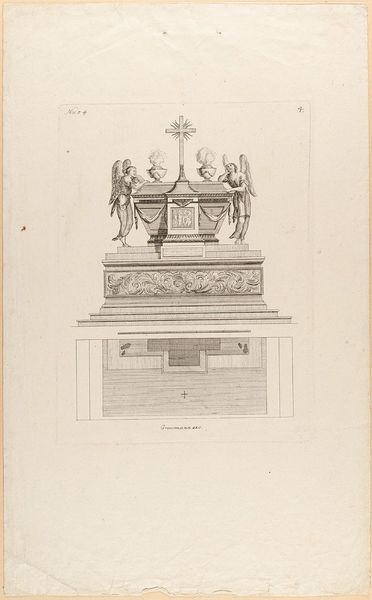
Titel: Blatt 4 aus einer Folge von Grabmälern
Künstler: Karl August Grossmann
Standort: Hamburg
Institution: Museum für Kunst und Gewerbe Hamburg
Schlagwörter: grau, schwarz, weiss, zeichnung, bild, figur, blatt, engel, skulptur, relief, papier, grafik, graphik, figuren, plastik, fotografie, photographie, kreuz, druckgraphik, schwarzweiss, druckgrafik, stich, sarg, grab, pokal, kupferstich, christi, grabmal, sarkophag, bildhauerkunst, gedenkstätte, grabdenkmal, reproduktionen, druckerzeugnisse, pflanzenornamente, ornamentstich, vorlageblätter, blattband